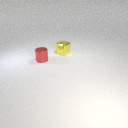
small yellow metal cube to the right of small red metal cylinder